Question: ## Trying to work on Google Map's
- - -
'''
public class MainActivity extends Activity {
// Google Map
private GoogleMap googleMap;
@Override
protected void onCreate(Bundle savedInstanceState) {
super.onCreate(savedInstanceState);
setContentView(R.layout.activity_main);
try {
// Loading map
initilizeMap();
} catch (Exception e) {
e.printStackTrace();
}
}
/**
* function to load map. If map is not created it will create it for you
* */
private void initilizeMap() {
if (googleMap == null) {
googleMap = ((MapFragment) getFragmentManager().findFragmentById(R.id.map)).getMap();
// check if map is created successfully or not
if (googleMap == null) {
Toast.makeText(getApplicationContext(),
"Sorry! unable to create maps", Toast.LENGTH_SHORT)
.show();
}
}
}
@Override
protected void onResume() {
super.onResume();
initilizeMap();
}
}
'''
'''
<RelativeLayout xmlns:android="http://schemas.android.com/apk/res/android"
android:layout_width="fill_parent"
android:layout_height="fill_parent" >
<fragment
android:id="@+id/map"
android:name="android.app.DialogFragment"
android:layout_width="match_parent"
android:layout_height="match_parent" />
</RelativeLayout>
'''
'''
<?xml version="1.0" encoding="utf-8"?>
<manifest xmlns:android="http://schemas.android.com/apk/res/android"
package="com.example.googlemaps"
android:versionCode="1"
android:versionName="1.0" >
<uses-sdk
android:minSdkVersion="8"
android:targetSdkVersion="17" />
<uses-permission android:name="android.permission.ACCESS_NETWORK_STATE" />
<uses-permission android:name="android.permission.INTERNET" />
<uses-permission android:name="com.google.android.providers.gsf.permission.READ_GSERVICES" />
<uses-permission android:name="android.permission.WRITE_EXTERNAL_STORAGE" />
<!-- Required to show current location -->
<uses-permission android:name="android.permission.ACCESS_COARSE_LOCATION" />
<uses-permission android:name="android.permission.ACCESS_FINE_LOCATION" />
<application
android:allowBackup="true"
android:icon="@drawable/ic_launcher"
android:label="@string/app_name"
android:theme="@style/AppTheme" >
<activity
android:name="com.example.googlemaps.MainActivity"
android:label="@string/app_name" >
<intent-filter>
<action android:name="android.intent.action.MAIN" />
<category android:name="android.intent.category.LAUNCHER" />
</intent-filter>
</activity>
<!-- Goolge Maps API Key -->
<meta-data
android:name="com.example.googlemaps.API_KEY"
android:value="------------My-Key----------------" />
</application>
</manifest>
'''

'''
<?xml version="1.0" encoding="utf-8"?>
<RelativeLayout xmlns:android="http://schemas.android.com/apk/res/android"
android:layout_width="fill_parent"
android:layout_height="fill_parent" >
<fragment
android:id="@+id/map"
android:name="com.google.android.gms.maps.MapFragment"
android:layout_width="match_parent"
android:layout_height="match_parent"/>
</RelativeLayout>
'''
'''
10-17 10:57:50.547: I/dalvikvm(458): Could not find method com.example.googlemaps.MainActivity.getFragmentManager, referenced from method com.example.googlemaps.MainActivity.initilizeMap
10-17 10:57:50.547: W/dalvikvm(458): VFY: unable to resolve virtual method 4829: Lcom/example/googlemaps/MainActivity;.getFragmentManager ()Landroid/app/FragmentManager;
10-17 10:57:50.547: D/dalvikvm(458): VFY: replacing opcode 0x6e at 0x0004
10-17 10:57:50.547: D/dalvikvm(458): VFY: dead code 0x0007-0028 in Lcom/example/googlemaps/MainActivity;.initilizeMap ()V
10-17 10:57:50.627: D/AndroidRuntime(458): Shutting down VM
10-17 10:57:50.627: W/dalvikvm(458): threadid=1: thread exiting with uncaught exception (group=0x40015560)
10-17 10:57:50.657: E/AndroidRuntime(458): FATAL EXCEPTION: main
10-17 10:57:50.657: E/AndroidRuntime(458): java.lang.RuntimeException: Unable to start activity ComponentInfo{com.example.googlemaps/com.example.googlemaps.MainActivity}: android.view.InflateException: Binary XML file line #6: Error inflating class fragment
10-17 10:57:50.657: E/AndroidRuntime(458): at android.app.ActivityThread.performLaunchActivity(ActivityThread.java:1647)
10-17 10:57:50.657: E/AndroidRuntime(458): at android.app.ActivityThread.handleLaunchActivity(ActivityThread.java:1663)
10-17 10:57:50.657: E/AndroidRuntime(458): at android.app.ActivityThread.access$1500(ActivityThread.java:117)
10-17 10:57:50.657: E/AndroidRuntime(458): at android.app.ActivityThread$H.handleMessage(ActivityThread.java:931)
10-17 10:57:50.657: E/AndroidRuntime(458): at android.os.Handler.dispatchMessage(Handler.java:99)
10-17 10:57:50.657: E/AndroidRuntime(458): at android.os.Looper.loop(Looper.java:123)
10-17 10:57:50.657: E/AndroidRuntime(458): at android.app.ActivityThread.main(ActivityThread.java:3683)
10-17 10:57:50.657: E/AndroidRuntime(458): at java.lang.reflect.Method.invokeNative(Native Method)
10-17 10:57:50.657: E/AndroidRuntime(458): at java.lang.reflect.Method.invoke(Method.java:507)
10-17 10:57:50.657: E/AndroidRuntime(458): at com.android.internal.os.ZygoteInit$MethodAndArgsCaller.run(ZygoteInit.java:839)
10-17 10:57:50.657: E/AndroidRuntime(458): at com.android.internal.os.ZygoteInit.main(ZygoteInit.java:597)
10-17 10:57:50.657: E/AndroidRuntime(458): at dalvik.system.NativeStart.main(Native Method)
10-17 10:57:50.657: E/AndroidRuntime(458): Caused by: android.view.InflateException: Binary XML file line #6: Error inflating class fragment
10-17 10:57:50.657: E/AndroidRuntime(458): at android.view.LayoutInflater.createViewFromTag(LayoutInflater.java:581)
10-17 10:57:50.657: E/AndroidRuntime(458): at android.view.LayoutInflater.rInflate(LayoutInflater.java:623)
10-17 10:57:50.657: E/AndroidRuntime(458): at android.view.LayoutInflater.inflate(LayoutInflater.java:408)
10-17 10:57:50.657: E/AndroidRuntime(458): at android.view.LayoutInflater.inflate(LayoutInflater.java:320)
10-17 10:57:50.657: E/AndroidRuntime(458): at android.view.LayoutInflater.inflate(LayoutInflater.java:276)
10-17 10:57:50.657: E/AndroidRuntime(458): at com.android.internal.policy.impl.PhoneWindow.setContentView(PhoneWindow.java:207)
10-17 10:57:50.657: E/AndroidRuntime(458): at android.app.Activity.setContentView(Activity.java:1657)
10-17 10:57:50.657: E/AndroidRuntime(458): at com.example.googlemaps.MainActivity.onCreate(MainActivity.java:19)
10-17 10:57:50.657: E/AndroidRuntime(458): at android.app.Instrumentation.callActivityOnCreate(Instrumentation.java:1047)
10-17 10:57:50.657: E/AndroidRuntime(458): at android.app.ActivityThread.performLaunchActivity(ActivityThread.java:1611)
10-17 10:57:50.657: E/AndroidRuntime(458): ... 11 more
10-17 10:57:50.657: E/AndroidRuntime(458): Caused by: java.lang.ClassNotFoundException: android.view.fragment in loader dalvik.system.PathClassLoader[/data/app/com.example.googlemaps-2.apk]
10-17 10:57:50.657: E/AndroidRuntime(458): at dalvik.system.PathClassLoader.findClass(PathClassLoader.java:240)
10-17 10:57:50.657: E/AndroidRuntime(458): at java.lang.ClassLoader.loadClass(ClassLoader.java:551)
10-17 10:57:50.657: E/AndroidRuntime(458): at java.lang.ClassLoader.loadClass(ClassLoader.java:511)
10-17 10:57:50.657: E/AndroidRuntime(458): at android.view.LayoutInflater.createView(LayoutInflater.java:471)
10-17 10:57:50.657: E/AndroidRuntime(458): at android.view.LayoutInflater.onCreateView(LayoutInflater.java:549)
10-17 10:57:50.657: E/AndroidRuntime(458): at com.android.internal.policy.impl.PhoneLayoutInflater.onCreateView(PhoneLayoutInflater.java:66)
10-17 10:57:50.657: E/AndroidRuntime(458): at android.view.LayoutInflater.createViewFromTag(LayoutInflater.java:568)
10-17 10:57:50.657: E/AndroidRuntime(458): ... 20 more
'''
## Any IDeas
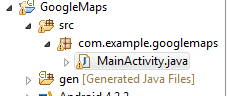
Answer: You have to declare fragment class of map in your xml layout as below: Which is used to load the 'GoogleMap' in your fragment.
Have your referred <URL> ?
'''
<fragment
android:id="@+id/map"
android:name="com.google.android.gms.maps.SupportMapFragment"
android:layout_width="match_parent"
android:layout_height="match_parent" />
'''
The error is because your application contains the API level below 12 . And Please note that the code below is only useful for testing your settings in an application targeting Android API 12 or later, Below code should not be used in a production application.
'''
googleMap = ((MapFragment) getFragmentManager().findFragmentById(R.id.map)).getMap();
'''
So instead try as below:
'''
mMap = ((SupportMapFragment) getSupportFragmentManager().findFragmentById(R.id.map))
.getMap();
'''